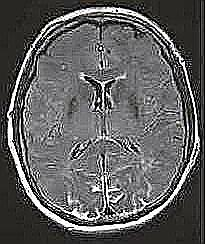
Label: notumor